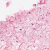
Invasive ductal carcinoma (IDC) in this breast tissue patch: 0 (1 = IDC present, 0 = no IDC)